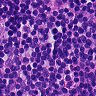
Metastatic tissue present: no